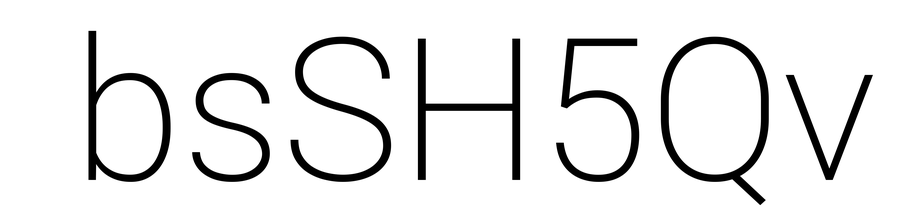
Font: Roboto_ExtraLight